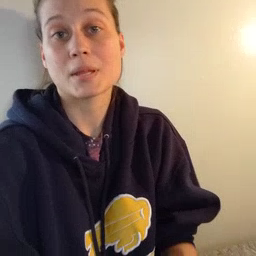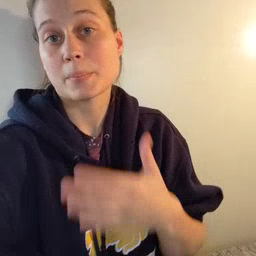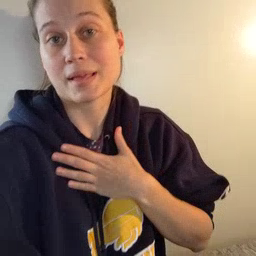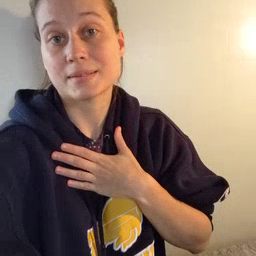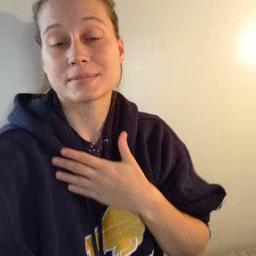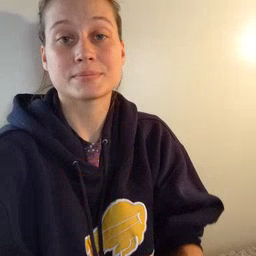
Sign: minemy